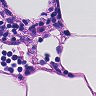
Metastatic tissue present: no